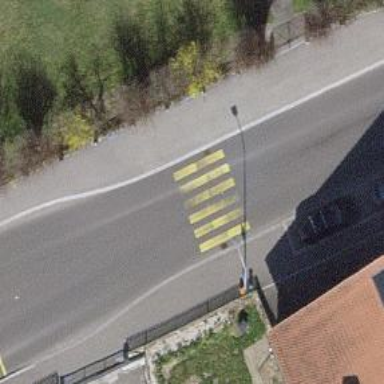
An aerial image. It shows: Uncontrolled zebra crossing on the road.